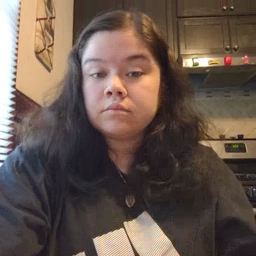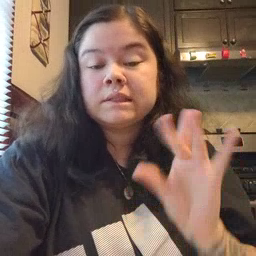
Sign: sticky